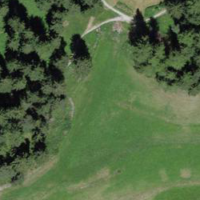
EUNIS habitat code: 26
Species observed at this site:
Laserpitium latifolium